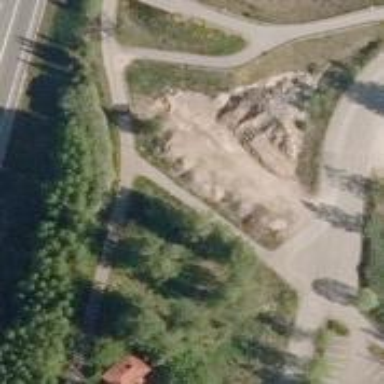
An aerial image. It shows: Quarry area.